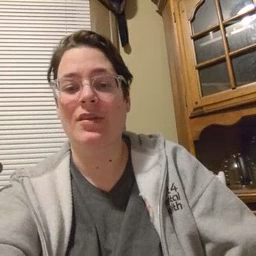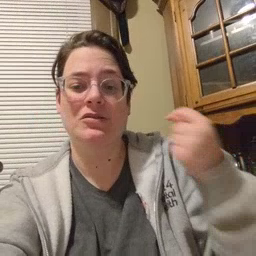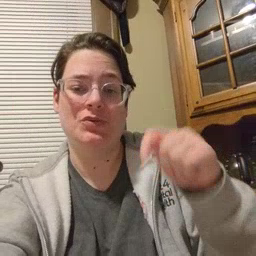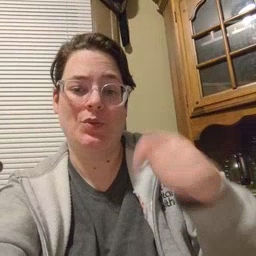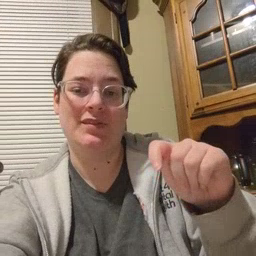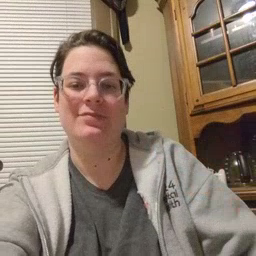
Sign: toy